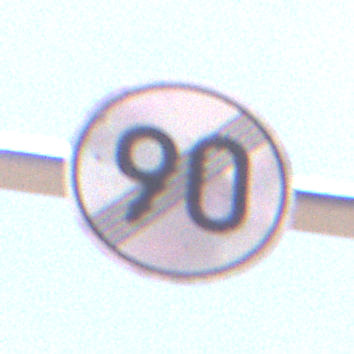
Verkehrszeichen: EndeGeschwindigkeit90
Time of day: Midday
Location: Outdoor (RoadRail)
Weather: Clear
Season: NotSpecified
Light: Natural